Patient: sex M, age 69
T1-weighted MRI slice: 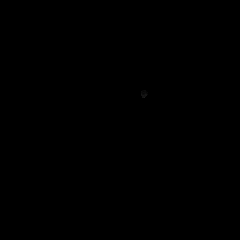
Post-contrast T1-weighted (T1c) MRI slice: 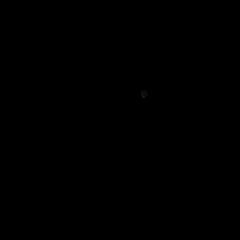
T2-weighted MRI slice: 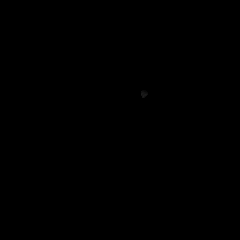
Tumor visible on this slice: no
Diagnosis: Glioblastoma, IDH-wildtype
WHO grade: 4